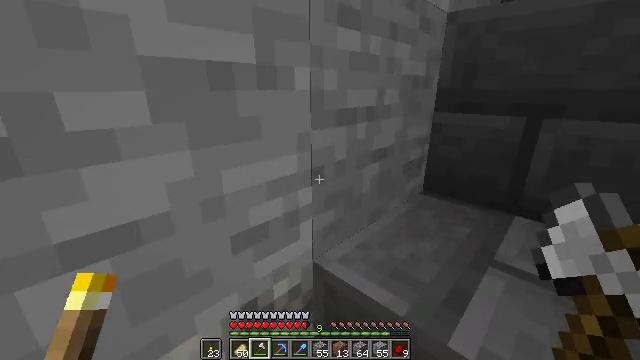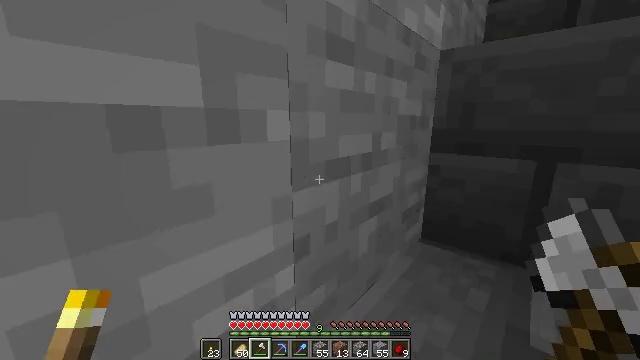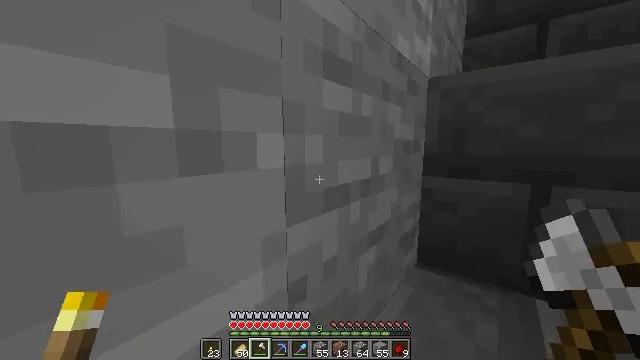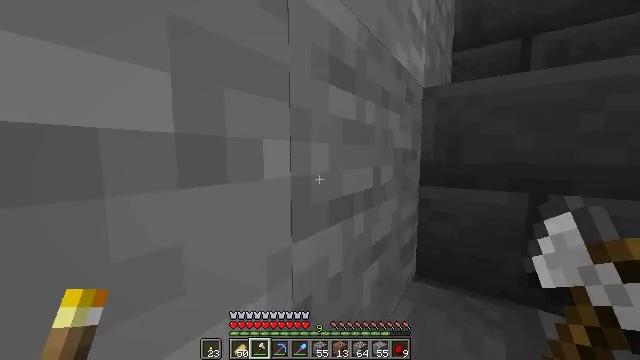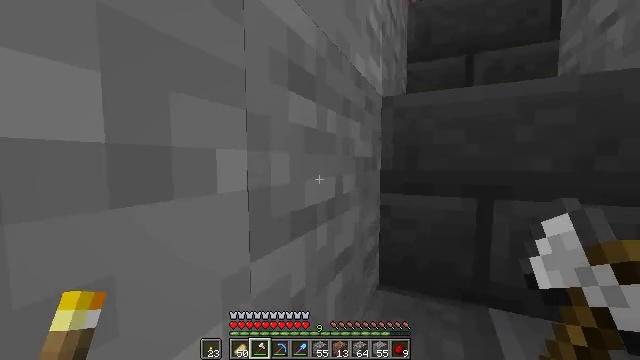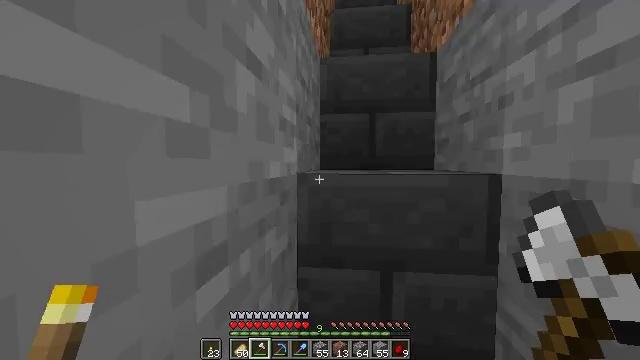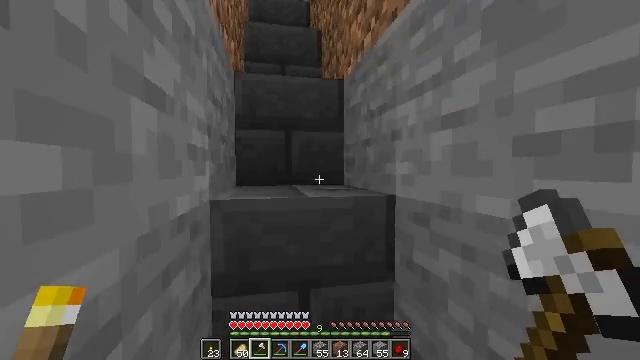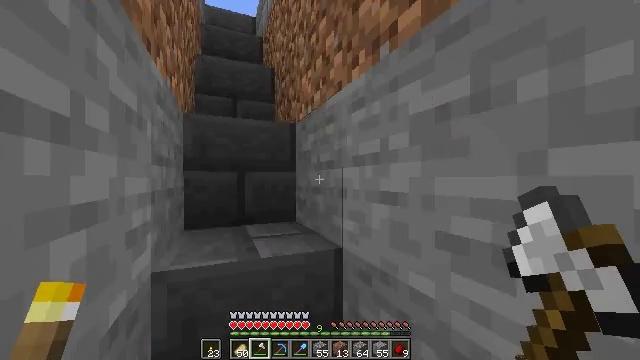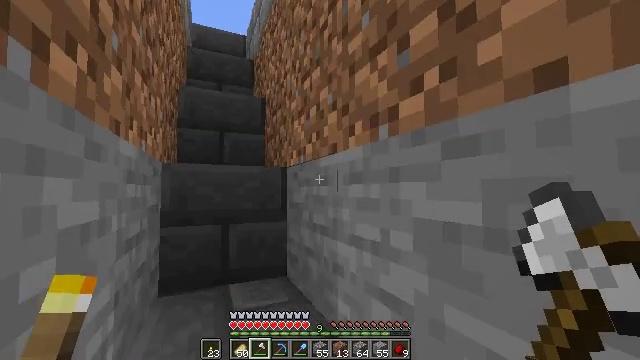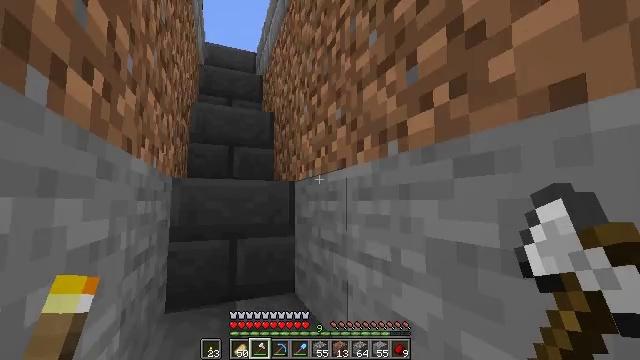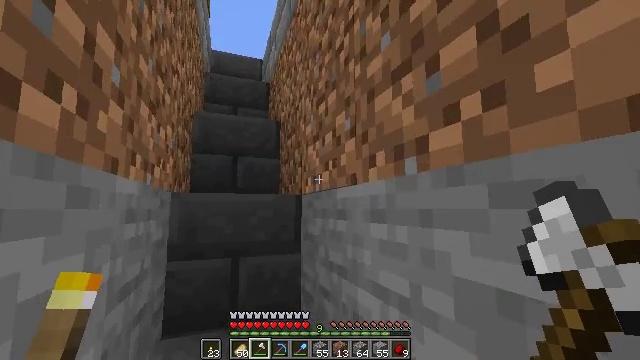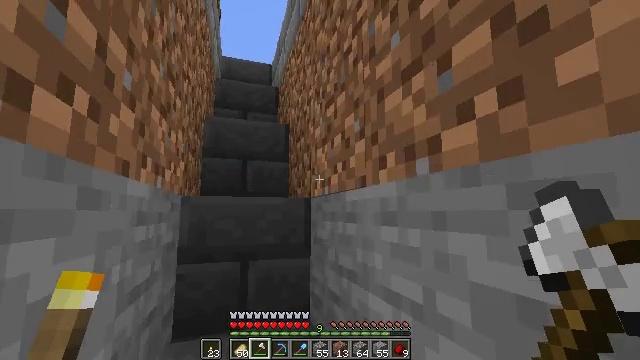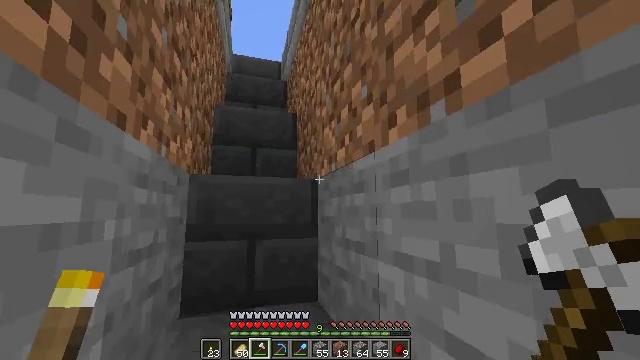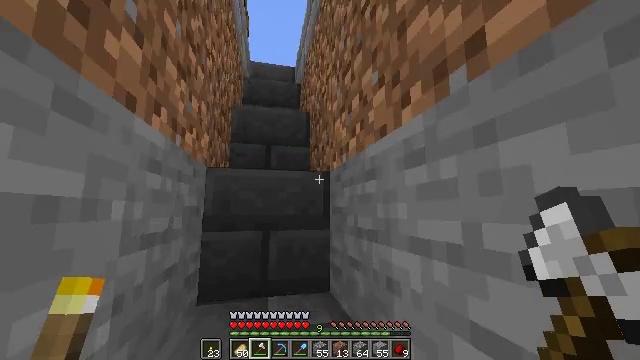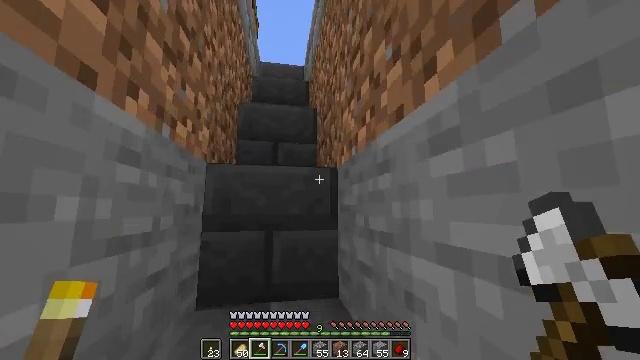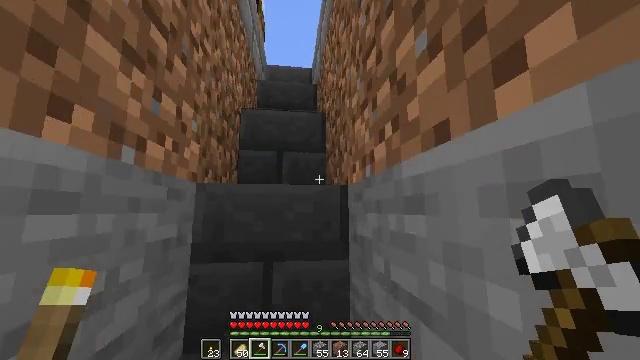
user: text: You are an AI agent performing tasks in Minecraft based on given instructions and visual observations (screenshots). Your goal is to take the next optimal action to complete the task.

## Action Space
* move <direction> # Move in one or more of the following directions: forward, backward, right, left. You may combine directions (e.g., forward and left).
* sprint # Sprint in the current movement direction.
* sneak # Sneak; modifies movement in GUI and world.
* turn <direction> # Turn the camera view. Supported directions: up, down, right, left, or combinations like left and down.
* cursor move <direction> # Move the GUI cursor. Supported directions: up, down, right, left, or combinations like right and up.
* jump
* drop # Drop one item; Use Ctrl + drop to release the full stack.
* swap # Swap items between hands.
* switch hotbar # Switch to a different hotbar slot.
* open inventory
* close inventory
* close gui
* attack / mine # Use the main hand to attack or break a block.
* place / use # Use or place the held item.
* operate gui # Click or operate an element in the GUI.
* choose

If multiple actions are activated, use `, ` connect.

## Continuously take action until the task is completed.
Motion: motion action
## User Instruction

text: Use iron ingots and a stick to craft a rail.
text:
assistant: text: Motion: move forward, sprint, turn right and up
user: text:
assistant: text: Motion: move forward, sprint, turn right and up
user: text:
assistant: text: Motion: move forward, turn right and up
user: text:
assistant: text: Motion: move forward, turn right and up
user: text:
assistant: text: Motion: move forward, turn right, jump
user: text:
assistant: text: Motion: move forward, turn right, jump
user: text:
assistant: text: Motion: move forward, turn right and up, jump
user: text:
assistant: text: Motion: move forward, turn right and up, jump
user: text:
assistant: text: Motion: move forward, turn left and up, jump
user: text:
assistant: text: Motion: move forward, turn left and up, jump
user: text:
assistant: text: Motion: move forward, sprint, turn left, jump
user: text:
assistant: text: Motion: move forward, sprint, turn left, jump
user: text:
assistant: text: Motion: move forward, sprint, turn left, jump
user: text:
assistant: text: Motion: move forward, sprint, turn left, jump
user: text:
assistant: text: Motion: move forward, turn left, jump
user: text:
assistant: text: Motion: move forward, turn left, jump
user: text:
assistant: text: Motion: move forward, turn left, jump
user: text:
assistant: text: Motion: move forward, sprint, turn left, jump
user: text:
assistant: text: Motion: move forward, sprint, jump
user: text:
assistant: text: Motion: move forward, sprint, jump
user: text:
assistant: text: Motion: move forward, sprint, jump
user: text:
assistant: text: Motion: move forward, jump
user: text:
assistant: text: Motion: move forward, jump
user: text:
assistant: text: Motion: move forward, jump
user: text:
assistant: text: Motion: move forward, sprint, turn down, jump
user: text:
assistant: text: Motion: move forward, sprint, jump
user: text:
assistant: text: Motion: move forward, sprint, jump
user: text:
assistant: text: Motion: move forward, sprint, jump
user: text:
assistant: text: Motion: move forward, jump
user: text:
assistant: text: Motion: move forward, jump